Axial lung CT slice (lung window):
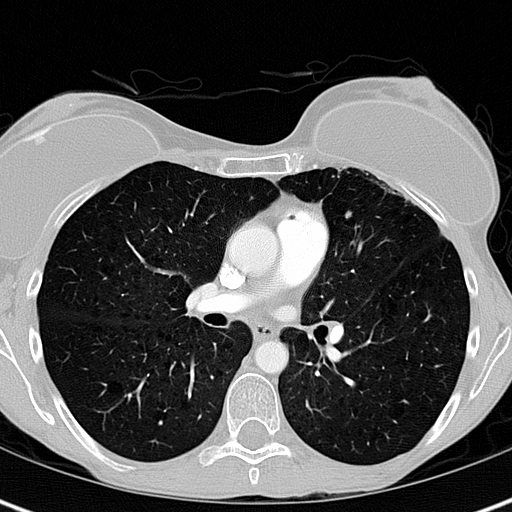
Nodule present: no